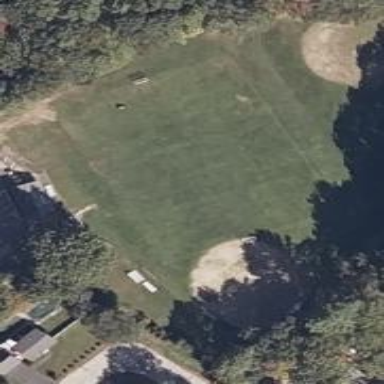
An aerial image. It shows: Baseball pitch used for softball and little league games.